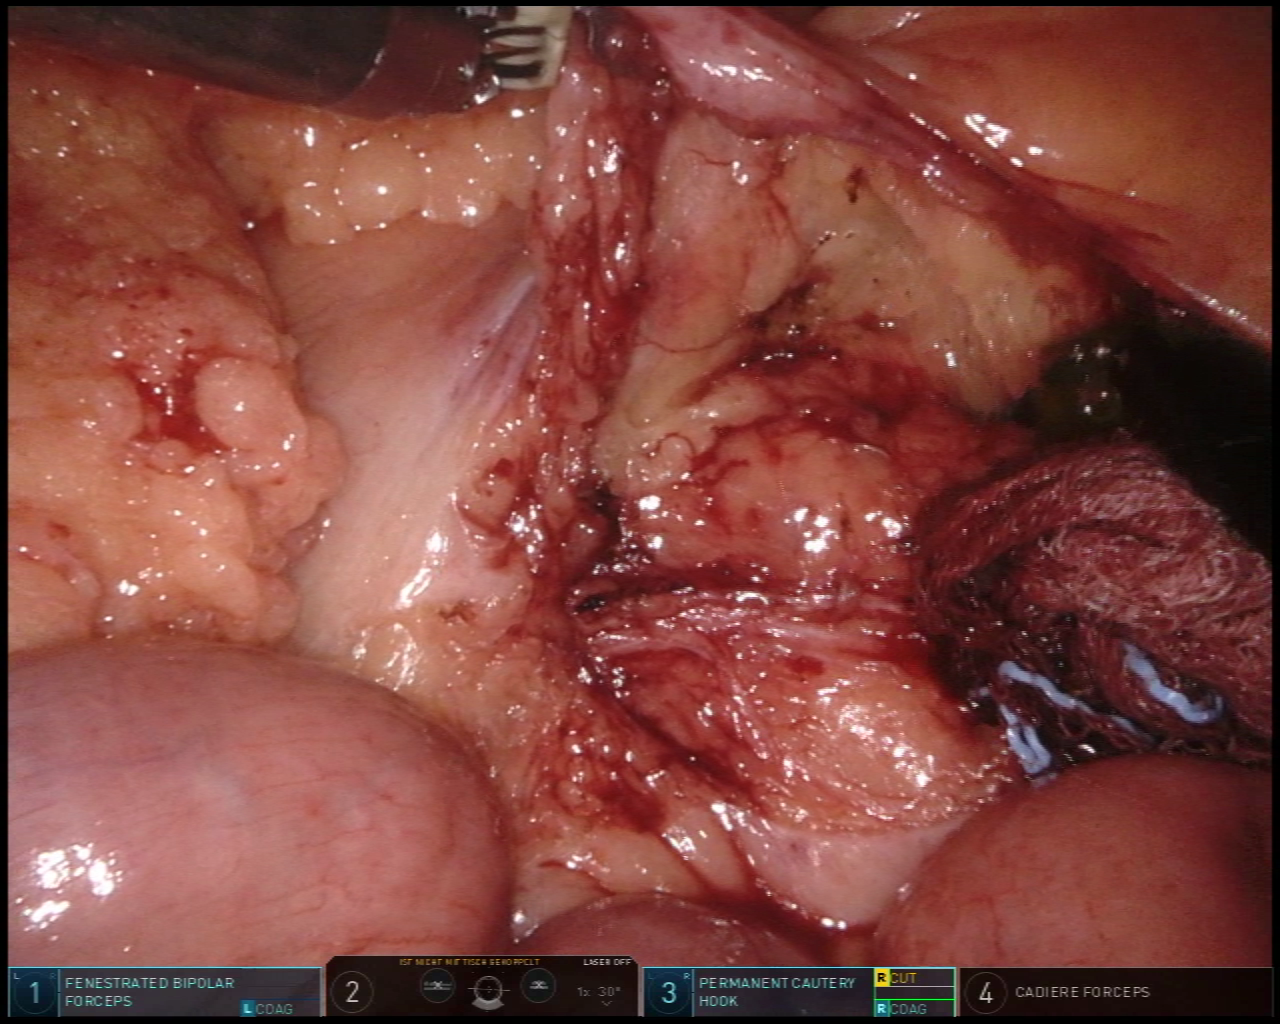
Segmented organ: small_intestine
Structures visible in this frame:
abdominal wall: no
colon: no
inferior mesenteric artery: yes
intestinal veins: no
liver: no
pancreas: no
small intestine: yes
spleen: no
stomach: no
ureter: no
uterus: no
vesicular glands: no